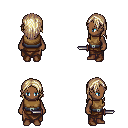
a pixel art fantasy rpg character, female body template, human, dark skin, leather chest armor, robe skirt, white blonde long hairstyle, brown shoes, dagger, four views (front, back, left, right), 2x2 character sprite sheet, small pixel art, hard edges, no anti-aliasing